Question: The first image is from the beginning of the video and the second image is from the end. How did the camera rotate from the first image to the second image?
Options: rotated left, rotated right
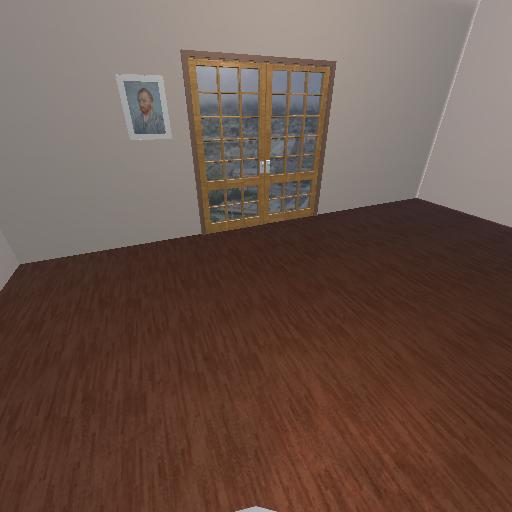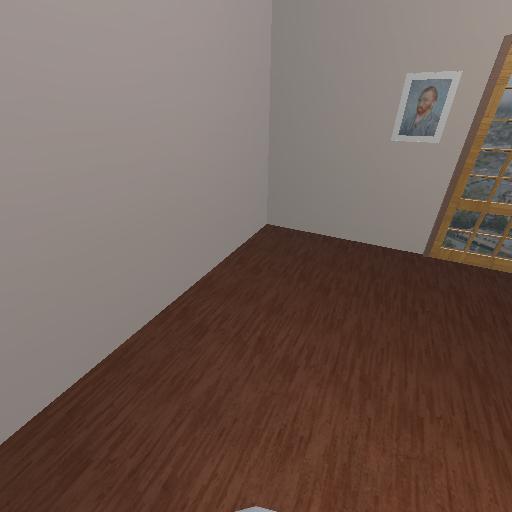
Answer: rotated left